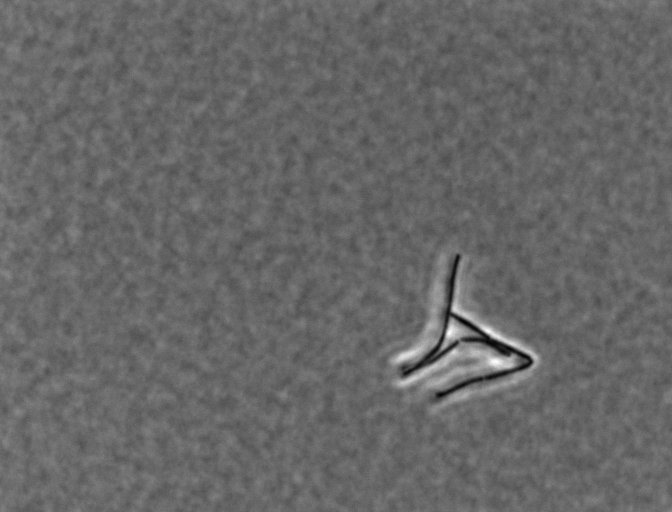
Bacillus subtilis